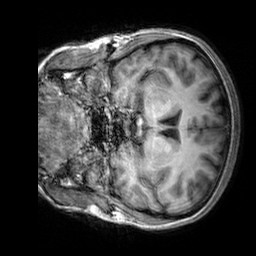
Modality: T1w
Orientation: coronal
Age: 24
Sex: female
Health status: healthy
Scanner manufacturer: siemens
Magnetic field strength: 3 T
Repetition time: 2.3 s
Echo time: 0.00303 s